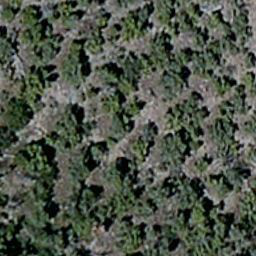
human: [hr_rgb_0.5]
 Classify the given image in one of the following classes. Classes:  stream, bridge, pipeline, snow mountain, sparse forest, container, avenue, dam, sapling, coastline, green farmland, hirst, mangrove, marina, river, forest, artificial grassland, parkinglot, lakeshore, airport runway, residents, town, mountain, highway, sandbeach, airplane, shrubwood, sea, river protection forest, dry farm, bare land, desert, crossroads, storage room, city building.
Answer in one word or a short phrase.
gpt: sparse forest